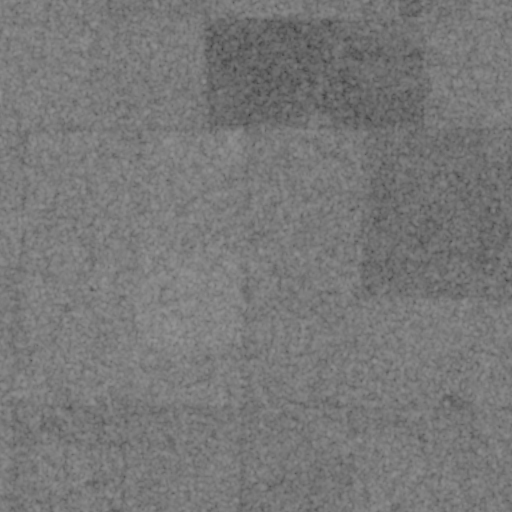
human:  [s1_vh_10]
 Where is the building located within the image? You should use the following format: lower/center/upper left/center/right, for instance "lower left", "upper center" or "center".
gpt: The building is located in the lower right of the image.
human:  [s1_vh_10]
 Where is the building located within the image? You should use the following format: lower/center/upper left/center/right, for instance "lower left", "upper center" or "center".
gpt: The building is located in the lower right of the image.
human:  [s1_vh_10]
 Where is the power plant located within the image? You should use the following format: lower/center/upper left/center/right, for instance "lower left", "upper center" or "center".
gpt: There is no power plant in the image.

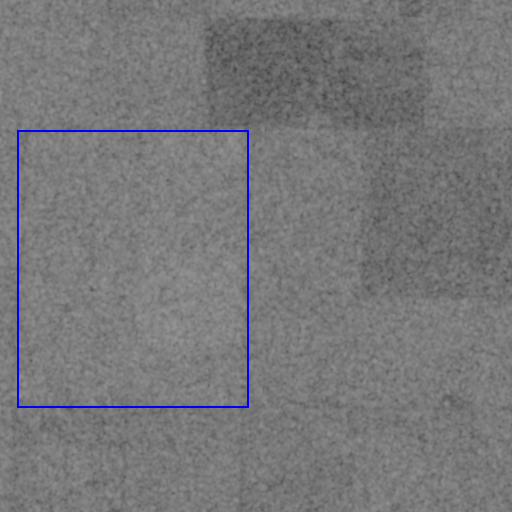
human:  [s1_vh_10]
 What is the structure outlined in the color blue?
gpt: The structure outlined in blue is a crop field.
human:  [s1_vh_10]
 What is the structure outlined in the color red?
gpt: There is no red outline.